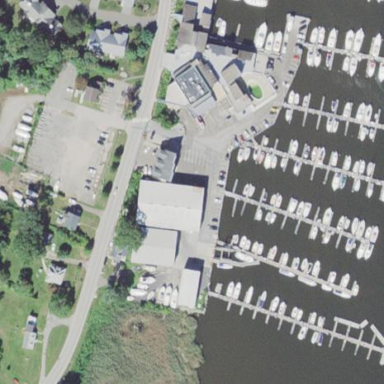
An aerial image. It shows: Marina on leisure land.